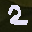
Label: 2